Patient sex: M
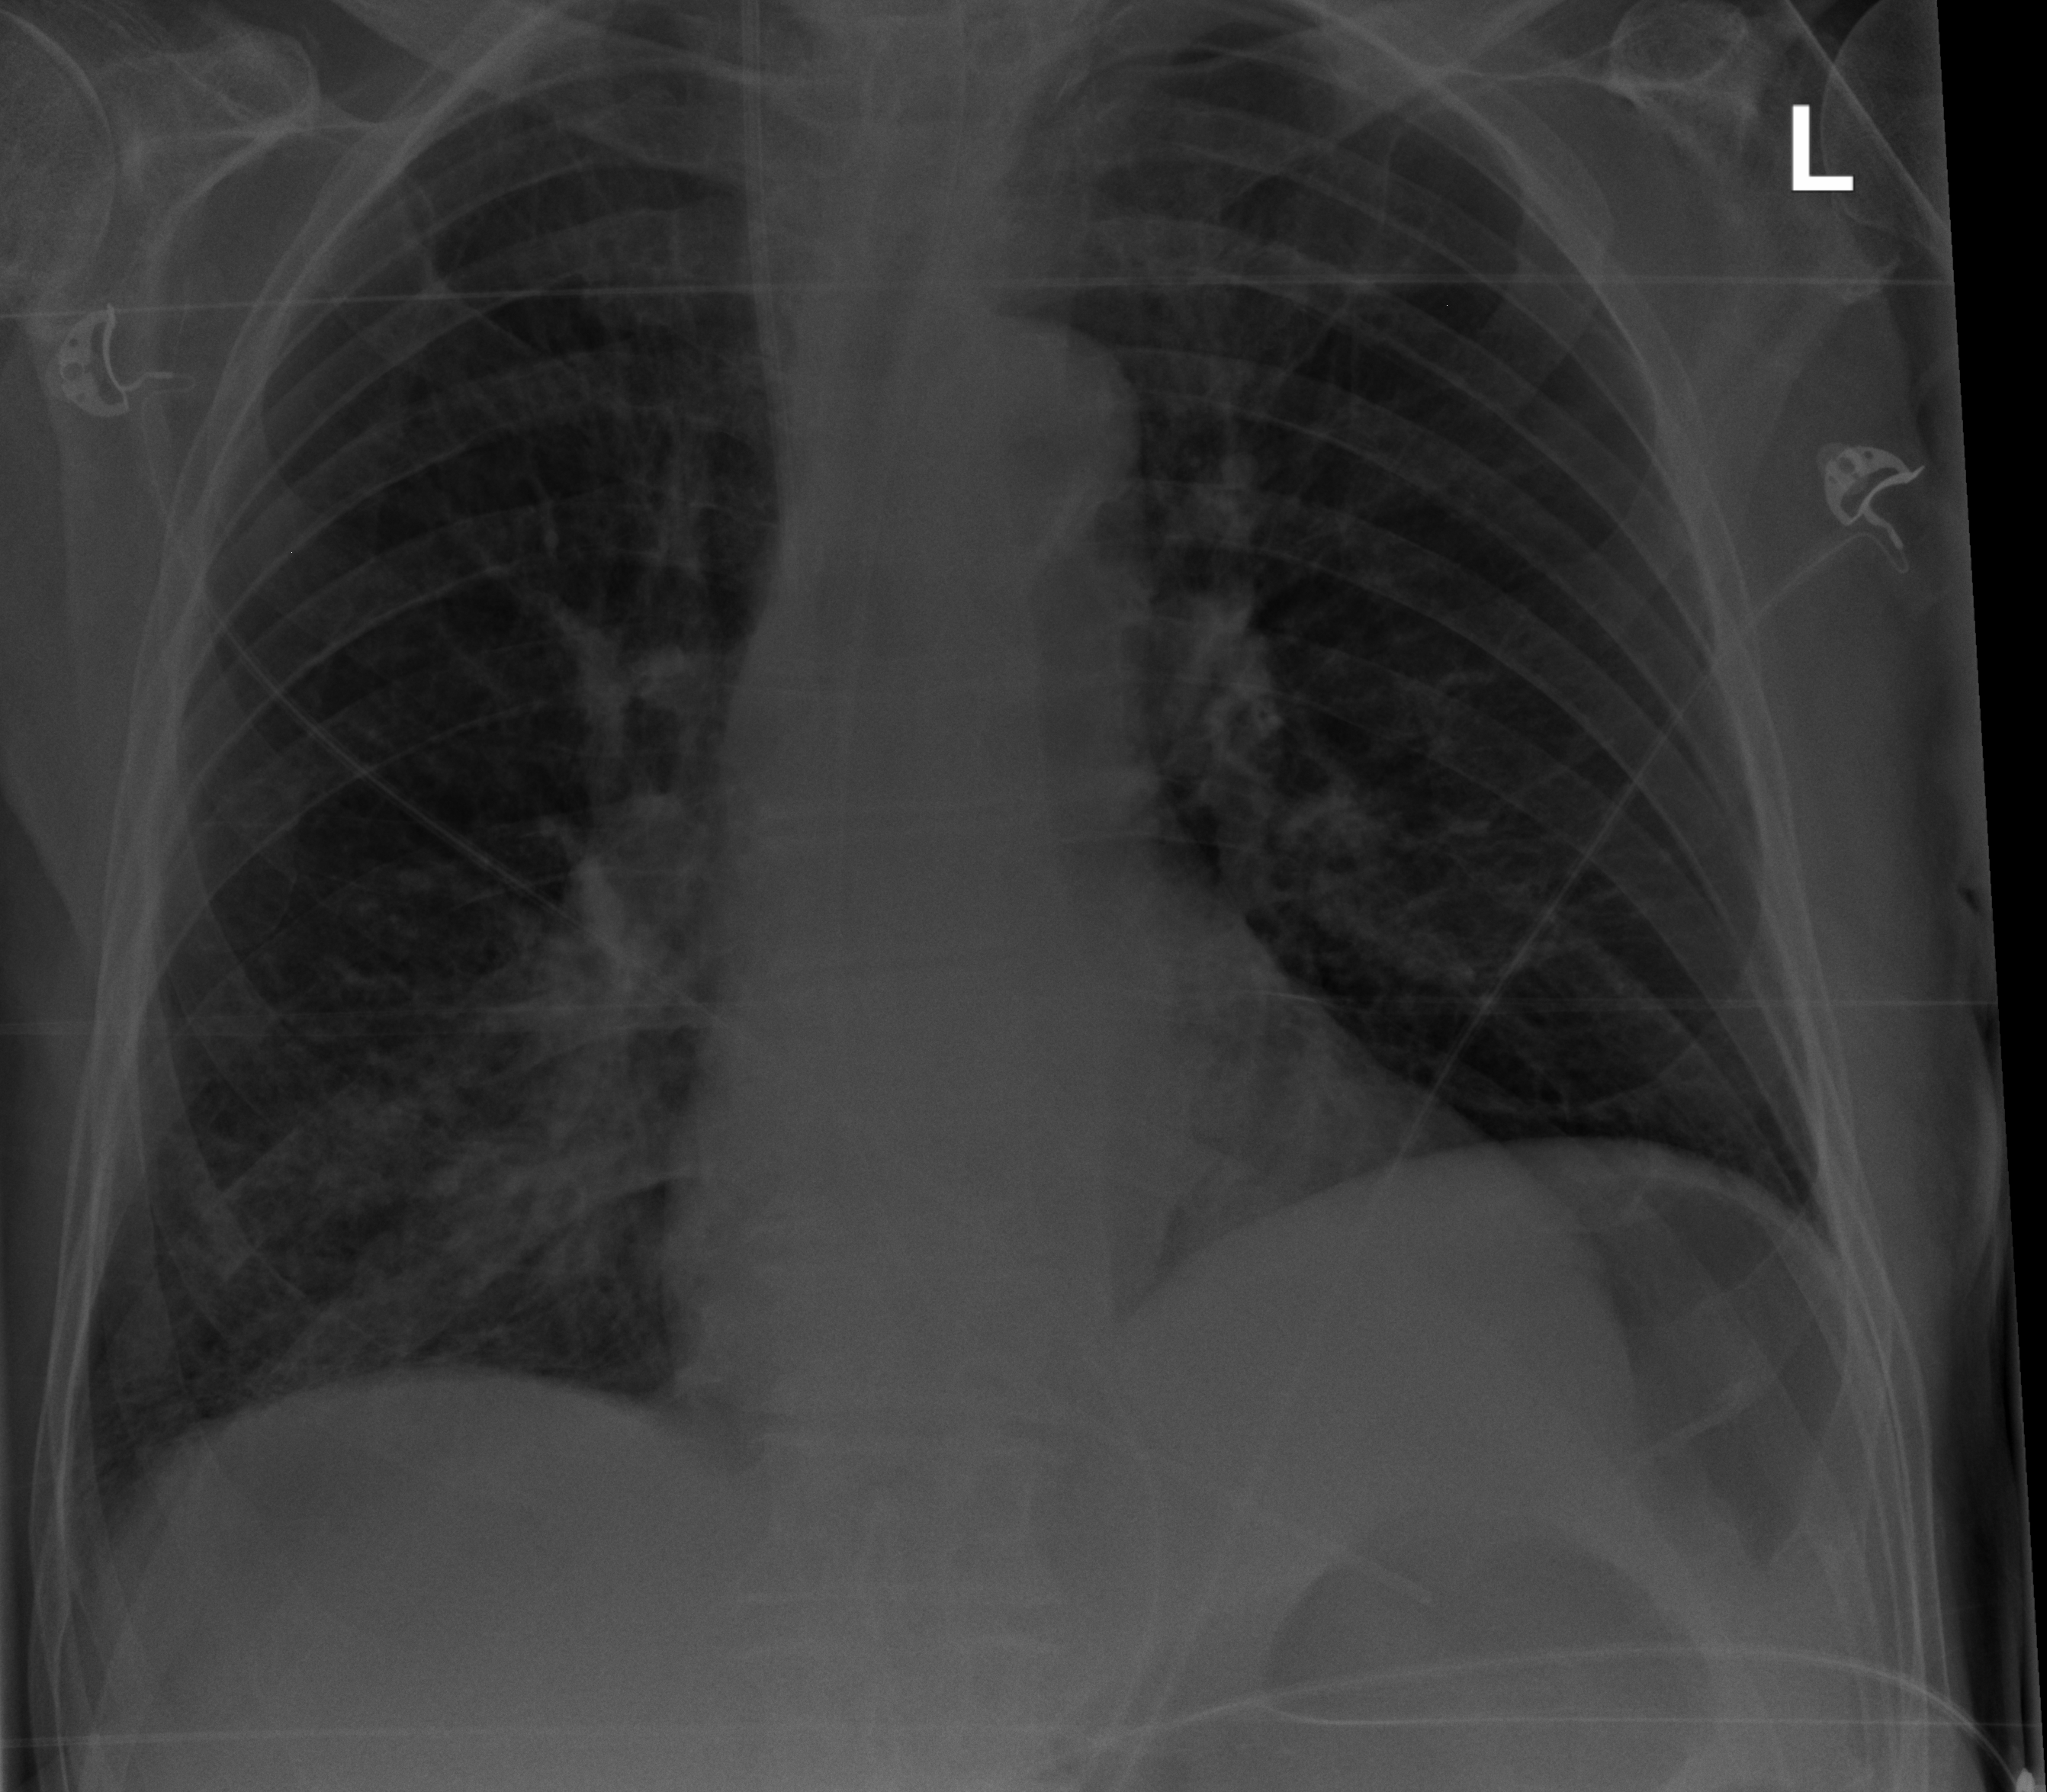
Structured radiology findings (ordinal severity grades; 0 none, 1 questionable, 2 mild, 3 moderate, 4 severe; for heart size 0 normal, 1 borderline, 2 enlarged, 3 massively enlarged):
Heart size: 0
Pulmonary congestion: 0
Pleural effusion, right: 0
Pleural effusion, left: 0
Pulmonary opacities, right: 2
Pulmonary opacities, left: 0
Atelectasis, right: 0
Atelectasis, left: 0